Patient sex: M
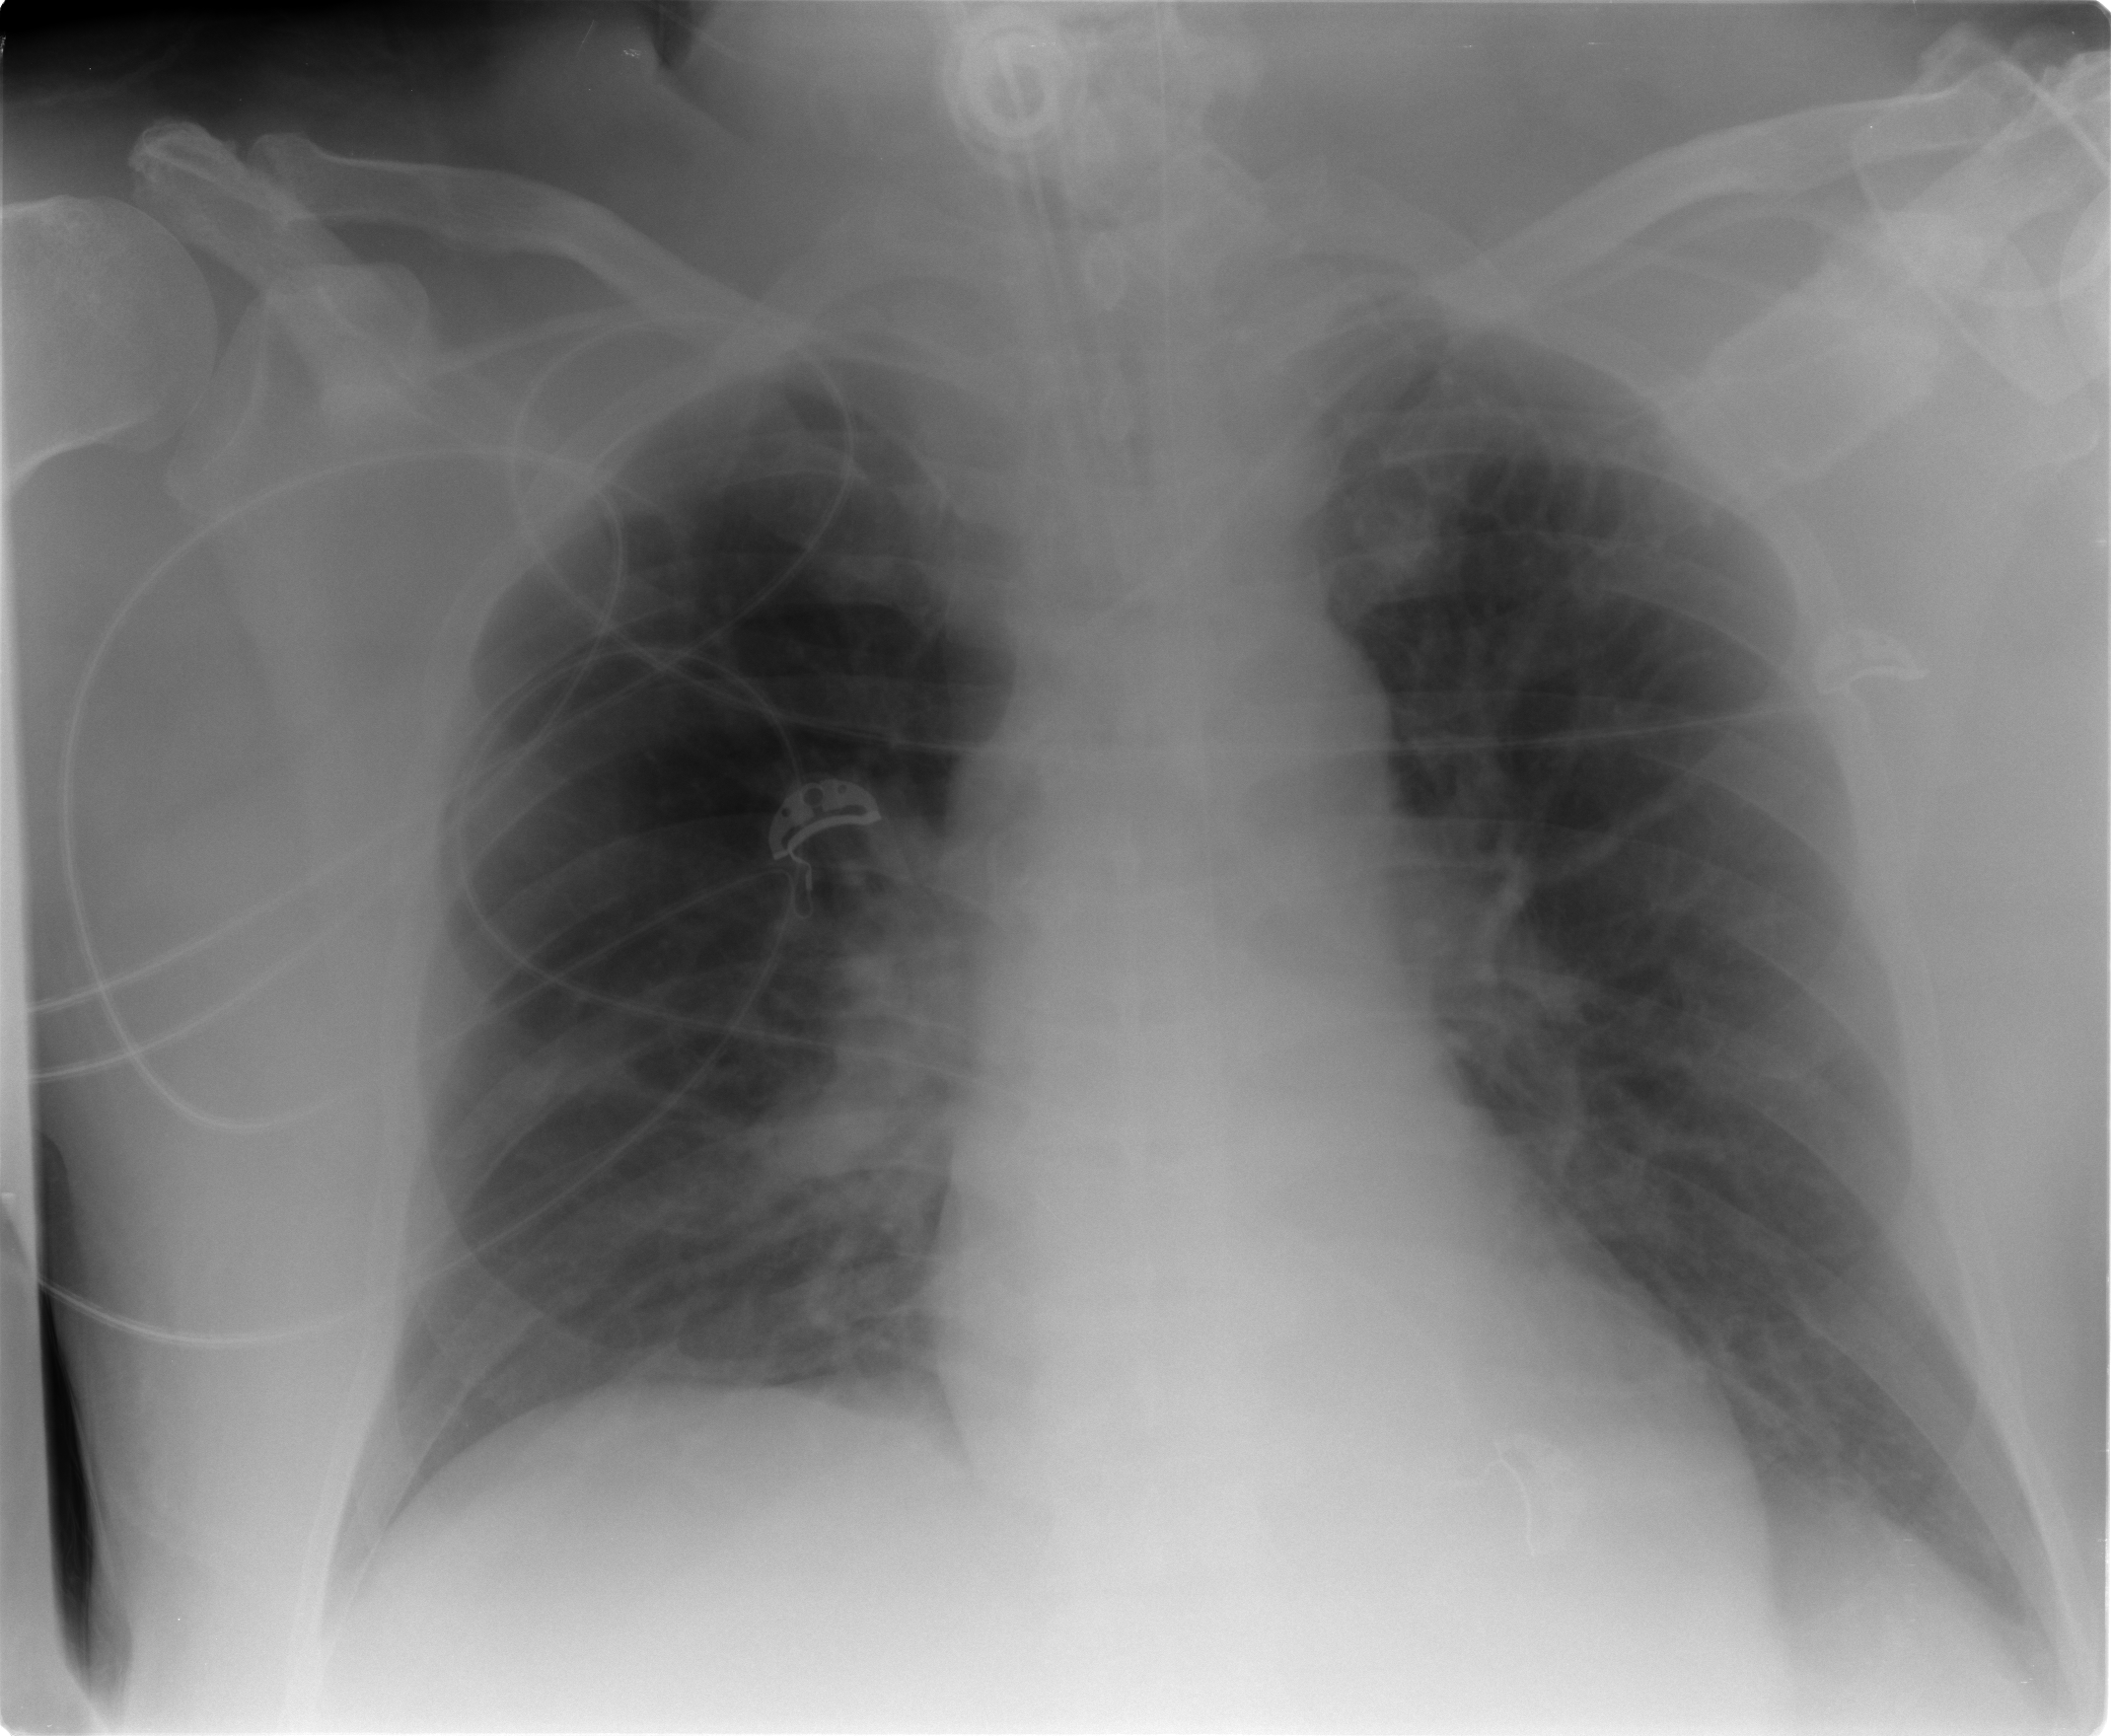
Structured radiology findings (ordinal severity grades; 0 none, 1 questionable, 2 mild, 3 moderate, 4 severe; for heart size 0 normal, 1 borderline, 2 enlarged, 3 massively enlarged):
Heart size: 1
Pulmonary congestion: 2
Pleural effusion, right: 1
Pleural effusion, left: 1
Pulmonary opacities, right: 1
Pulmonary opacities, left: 0
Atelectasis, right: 2
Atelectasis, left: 2